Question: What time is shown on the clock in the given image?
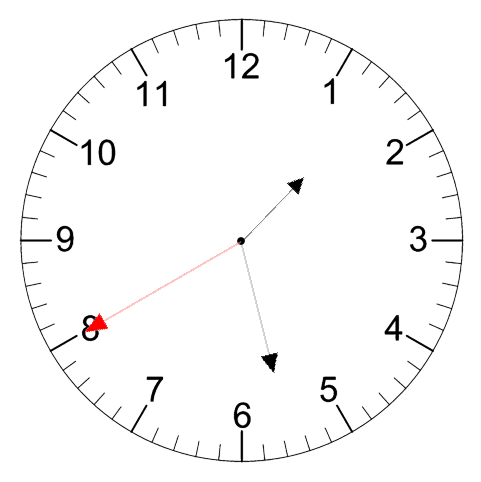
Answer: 01:27:40